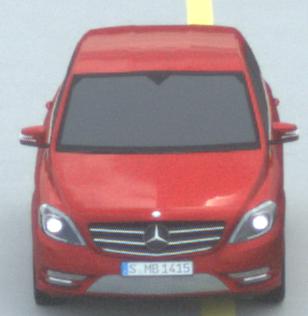
Make: Mercedes-Benz
Model: B 180 BlueEFFICIENCY
Detailed model: B-Class (246)
Model produced from: 2011/11
Model produced until: 2012/10
Doors: 5
Color: red
Road condition: dry road
Daytime: midday
Contrast: low contrast